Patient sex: M
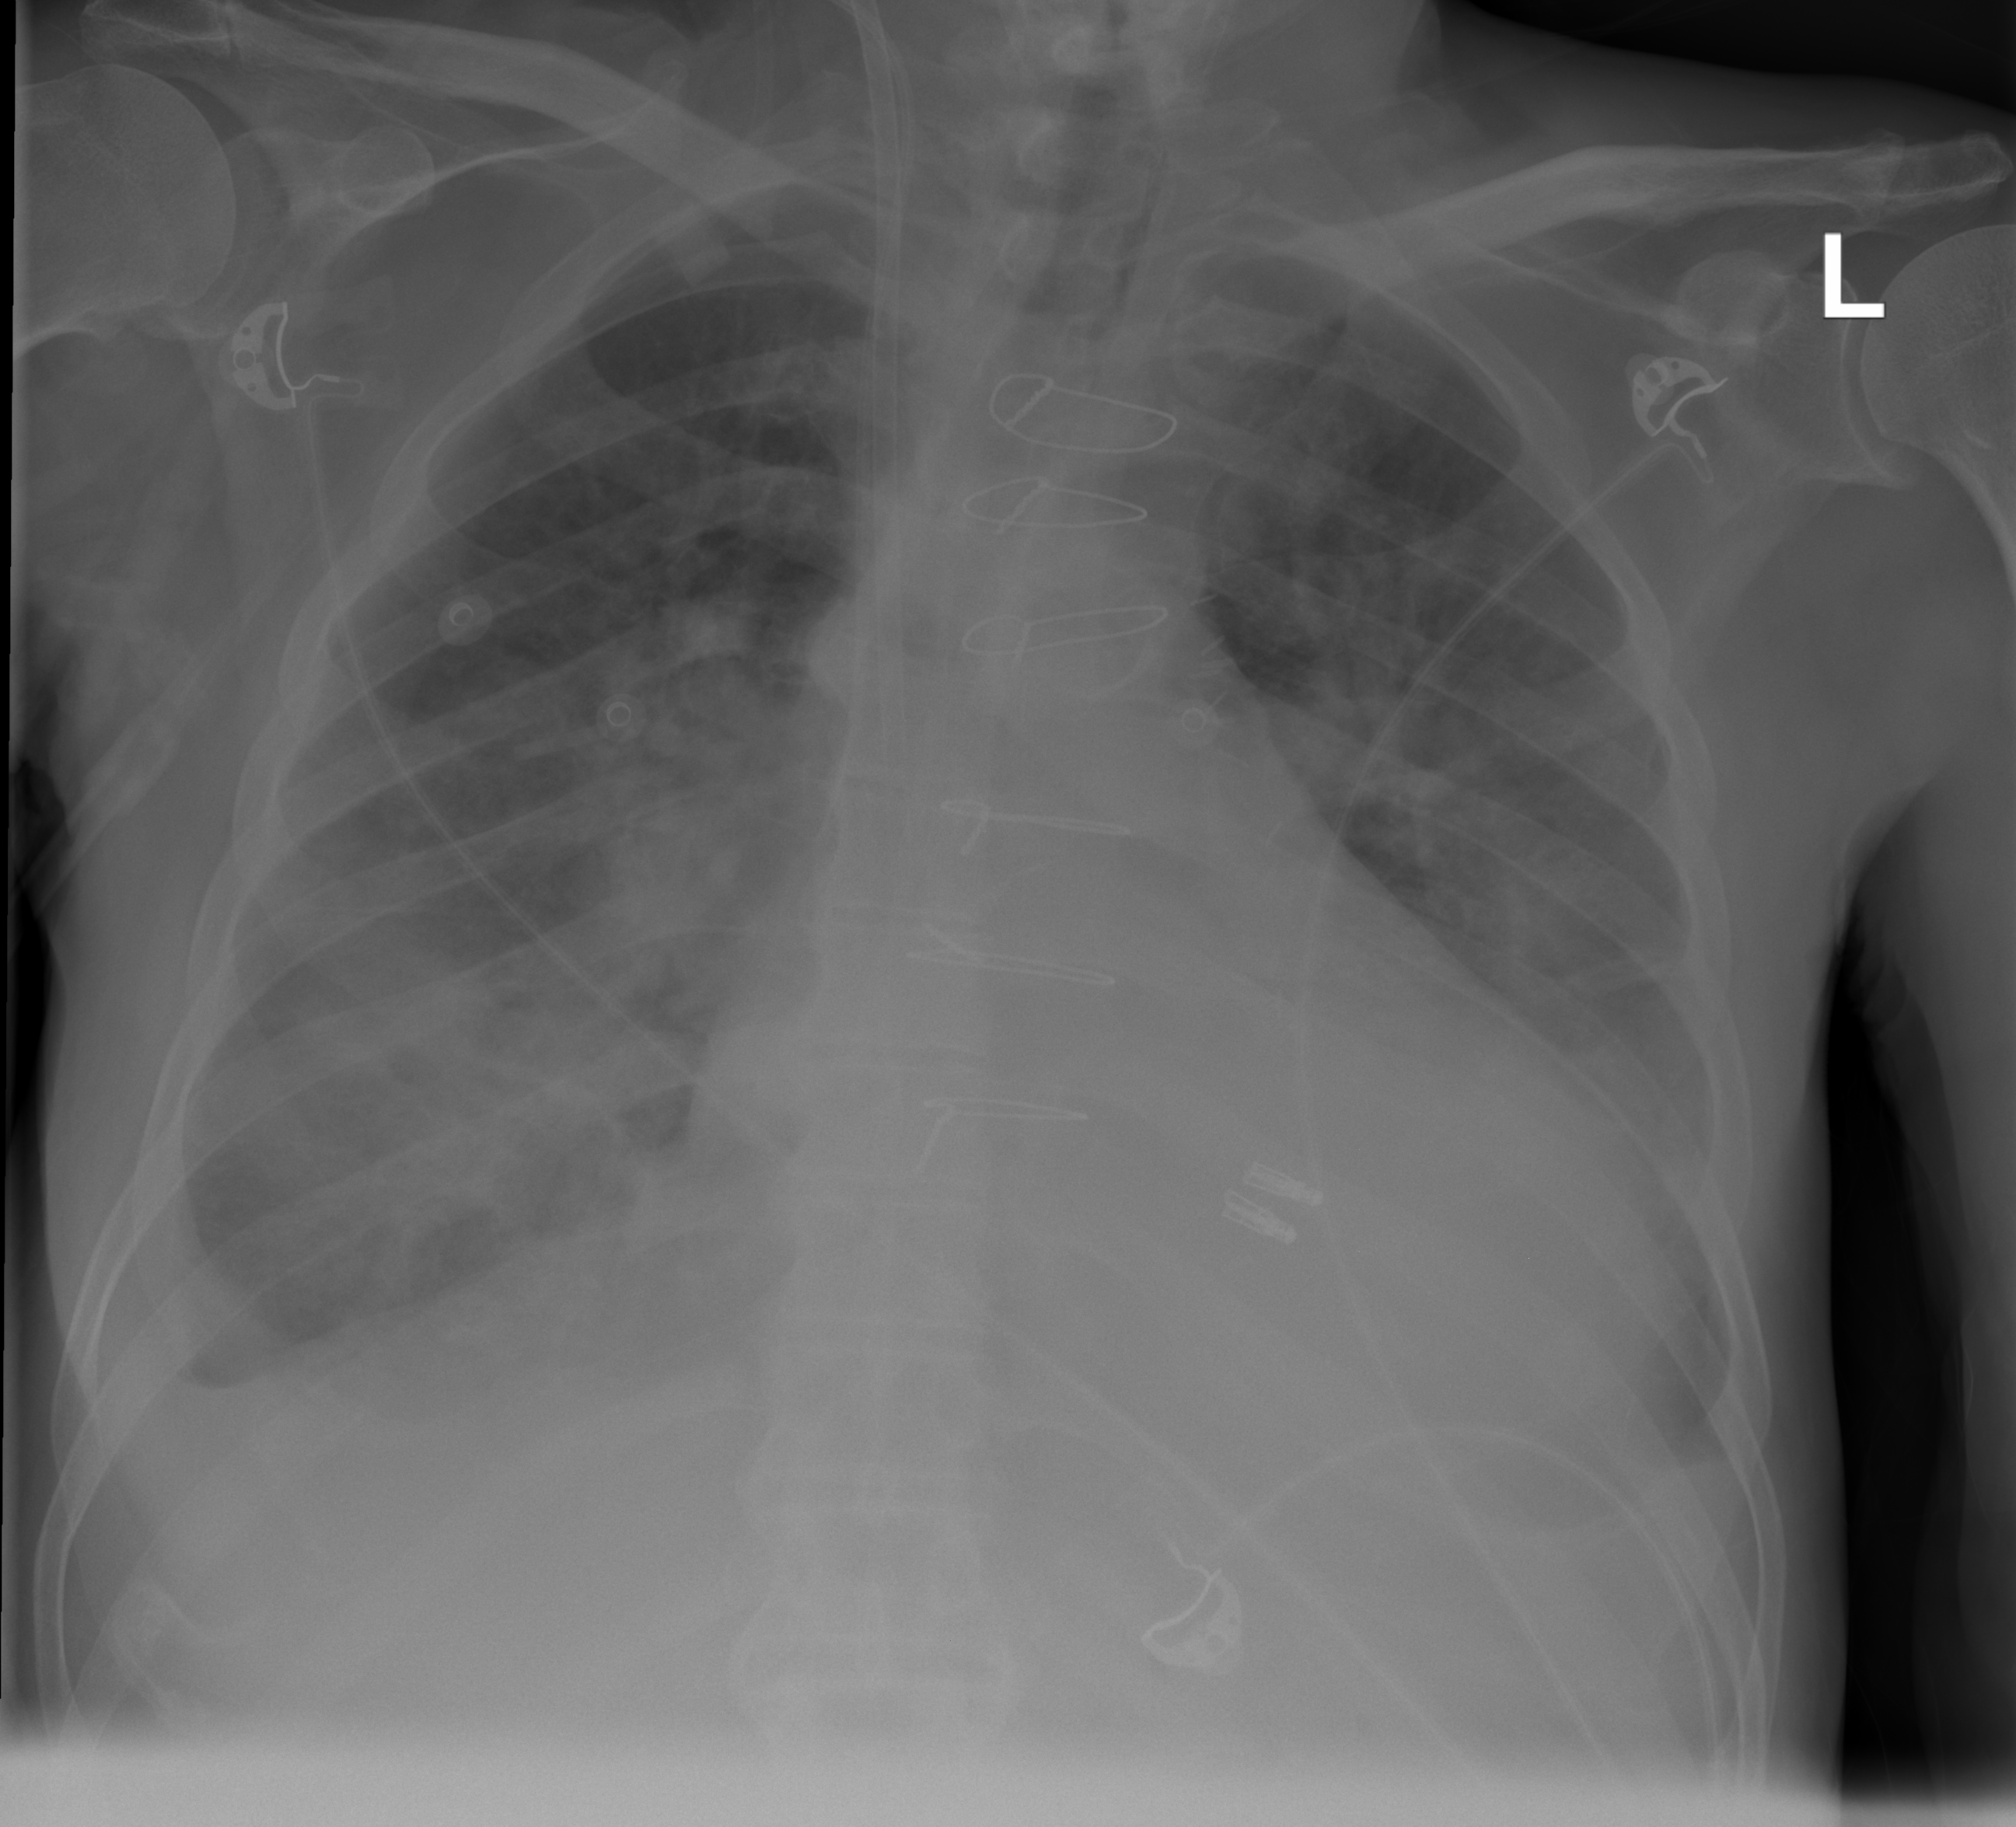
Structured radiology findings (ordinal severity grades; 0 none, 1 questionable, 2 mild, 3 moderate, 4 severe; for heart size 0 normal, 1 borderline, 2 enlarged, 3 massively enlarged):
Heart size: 2
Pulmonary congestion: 3
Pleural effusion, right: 2
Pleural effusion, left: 2
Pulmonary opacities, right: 2
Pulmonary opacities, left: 0
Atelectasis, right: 2
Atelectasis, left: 2